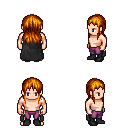
a pixel art fantasy rpg character, male body template, human, light skin, black cape, magenta pants, dark blonde unkempt hairstyle, black shoes, four views (front, back, left, right), 2x2 character sprite sheet, small pixel art, hard edges, no anti-aliasing